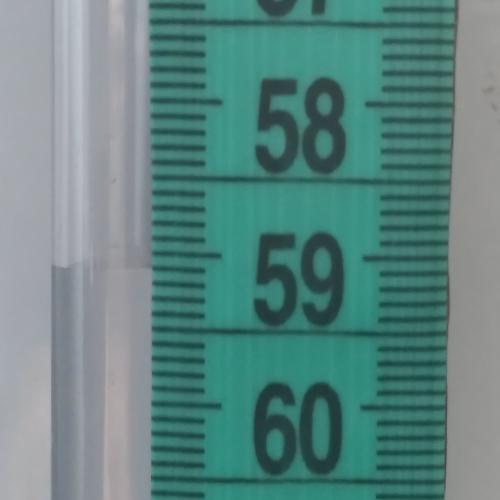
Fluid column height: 59.1 cm